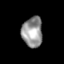
Tissue: skin
Cell type: Epithelial cells
Senescence score: 0.2355
Nuclear area (px): 608
Mean DAPI intensity: 150.173